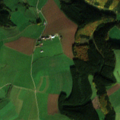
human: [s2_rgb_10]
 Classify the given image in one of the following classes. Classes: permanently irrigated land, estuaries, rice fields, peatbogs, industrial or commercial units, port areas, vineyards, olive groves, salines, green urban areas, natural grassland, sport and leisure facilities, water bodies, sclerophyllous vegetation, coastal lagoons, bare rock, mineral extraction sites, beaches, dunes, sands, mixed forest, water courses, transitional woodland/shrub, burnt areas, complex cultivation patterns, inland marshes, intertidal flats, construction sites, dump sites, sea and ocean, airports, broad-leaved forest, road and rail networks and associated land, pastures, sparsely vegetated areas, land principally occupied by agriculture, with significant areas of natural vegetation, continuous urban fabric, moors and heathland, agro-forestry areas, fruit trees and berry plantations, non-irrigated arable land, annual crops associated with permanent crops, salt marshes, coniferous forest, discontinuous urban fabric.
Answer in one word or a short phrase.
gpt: non-irrigated arable land, pastures, complex cultivation patterns, broad-leaved forest, mixed forest